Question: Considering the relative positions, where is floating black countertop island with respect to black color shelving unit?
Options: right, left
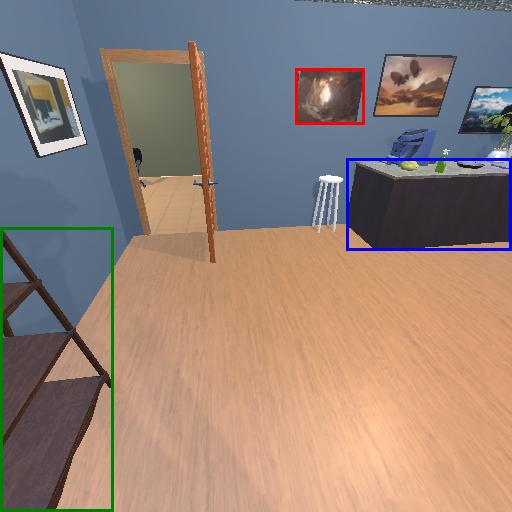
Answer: right